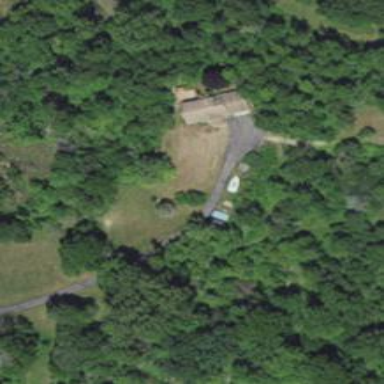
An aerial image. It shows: Driveway leading to service road.